Question: I'm building a Column chart with 'System.Web.UI.DataVisualization.Charting' and would like to show a dotted line to represent an average. <URL>.
Is there a way to adjust the "Z-Index" of a 'StripeLine' so that it is shown in front of/on top of the 'Series'?
I don't see a property for this and changing the order I add the 'Series' and 'StripeLine' doesn't make a difference.

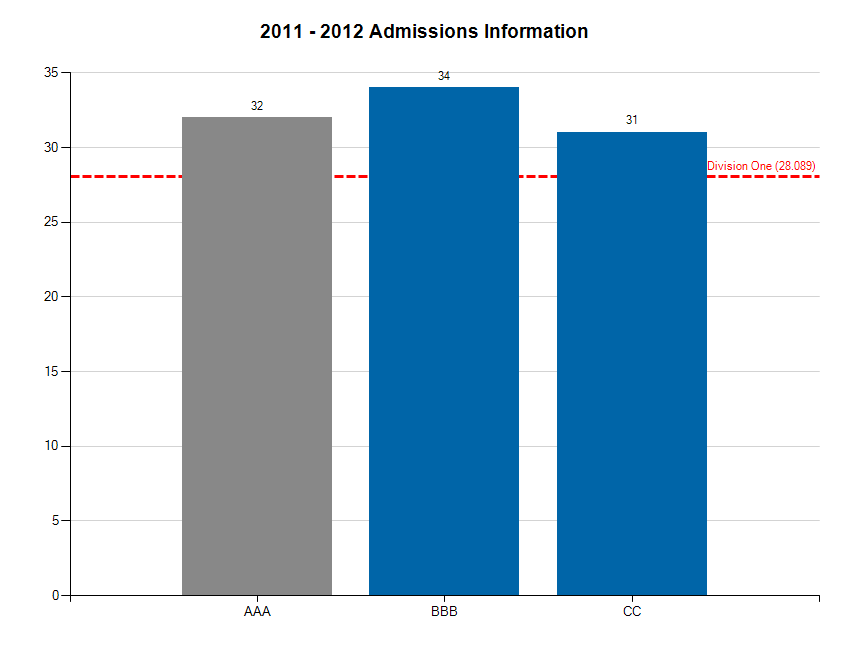
Answer: You can use Annotations
'''
double avg = Chart1.Series[0].Points.Average(p => p.XValue);
double lineHeight = avg;
HorizontalLineAnnotation ann = new HorizontalLineAnnotation();
ann.AxisX = Chart1.ChartAreas[0].AxisX;
ann.AxisY = Chart1.ChartAreas[0].AxisY;
ann.IsSizeAlwaysRelative = false;
ann.AnchorY = lineHeight;
ann.IsInfinitive = true;
ann.ClipToChartArea = Chart1.ChartAreas[0].Name; ann.LineColor = Color.Red; ann.LineWidth = 3;
Chart1.Annotations.Add(ann);
'''
HTML Code
'''
<asp:Chart runat="server" ID="Chart1" ImageStorageMode="UseImageLocation" Width="800px" Height="400px" OnClick="Chart1_Click">
<ChartAreas >
<asp:ChartArea></asp:ChartArea>
</ChartAreas>
<series>
<asp:Series Name="Students" BorderColor="180, 26, 59, 105">
<Points>
<asp:DataPoint AxisLabel="jon" XValue="5" YValues="4" />
<asp:DataPoint AxisLabel="kon" XValue="15" YValues="44" />
<asp:DataPoint AxisLabel="pol" XValue="85" YValues="90" />
</Points>
</asp:Series>
</series>
</asp:Chart>
'''
Code for Text Annotation
'''
TextAnnotation txtAnn = new TextAnnotation();
txtAnn.AxisX = Chart1.ChartAreas[0].AxisX;
txtAnn.AxisY = Chart1.ChartAreas[0].AxisY;
txtAnn.IsSizeAlwaysRelative = false;
txtAnn.AnchorY = lineHeight;
txtAnn.AnchorX = Chart1.Series[0].Points.Last().XValue;
txtAnn.AnchorAlignment = ContentAlignment.BottomLeft;
txtAnn.Text = "DivisionOne(35.5)";
txtAnn.ClipToChartArea = Chart1.ChartAreas[0].Name; txtAnn.ForeColor = Color.Red;
Chart1.Annotations.Add(txtAnn);
'''
You can get more information here
<URL>
<URL>